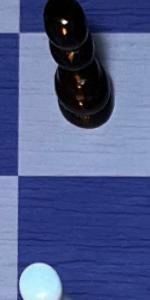
Label: Empty